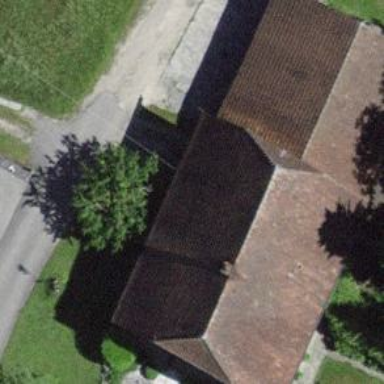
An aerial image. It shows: Farm building.